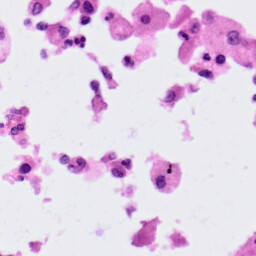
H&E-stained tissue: Lung